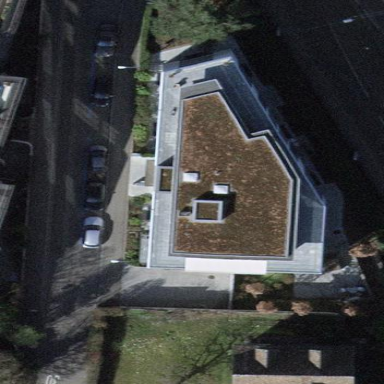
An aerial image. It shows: Clinic located in apartment building.